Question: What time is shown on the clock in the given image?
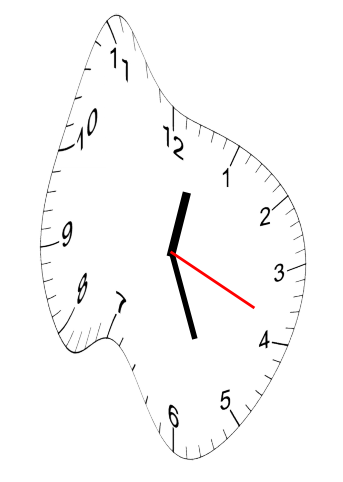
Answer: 12:26:19